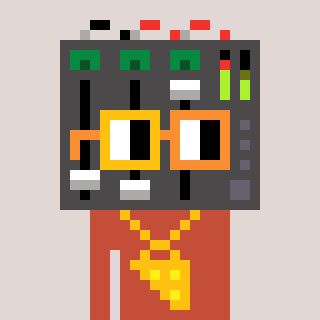
a pixel art character with square yellow and orange glasses, a mixer-shaped head and a rust-colored body on a warm background